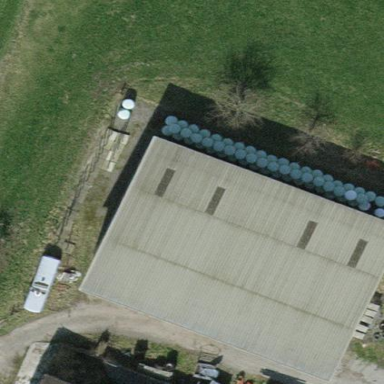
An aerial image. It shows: View of roof of building.